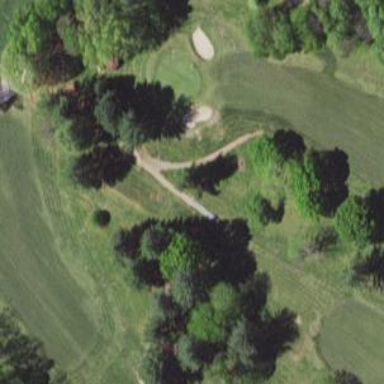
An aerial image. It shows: Path for both road and golf.